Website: lowes
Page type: billing-address
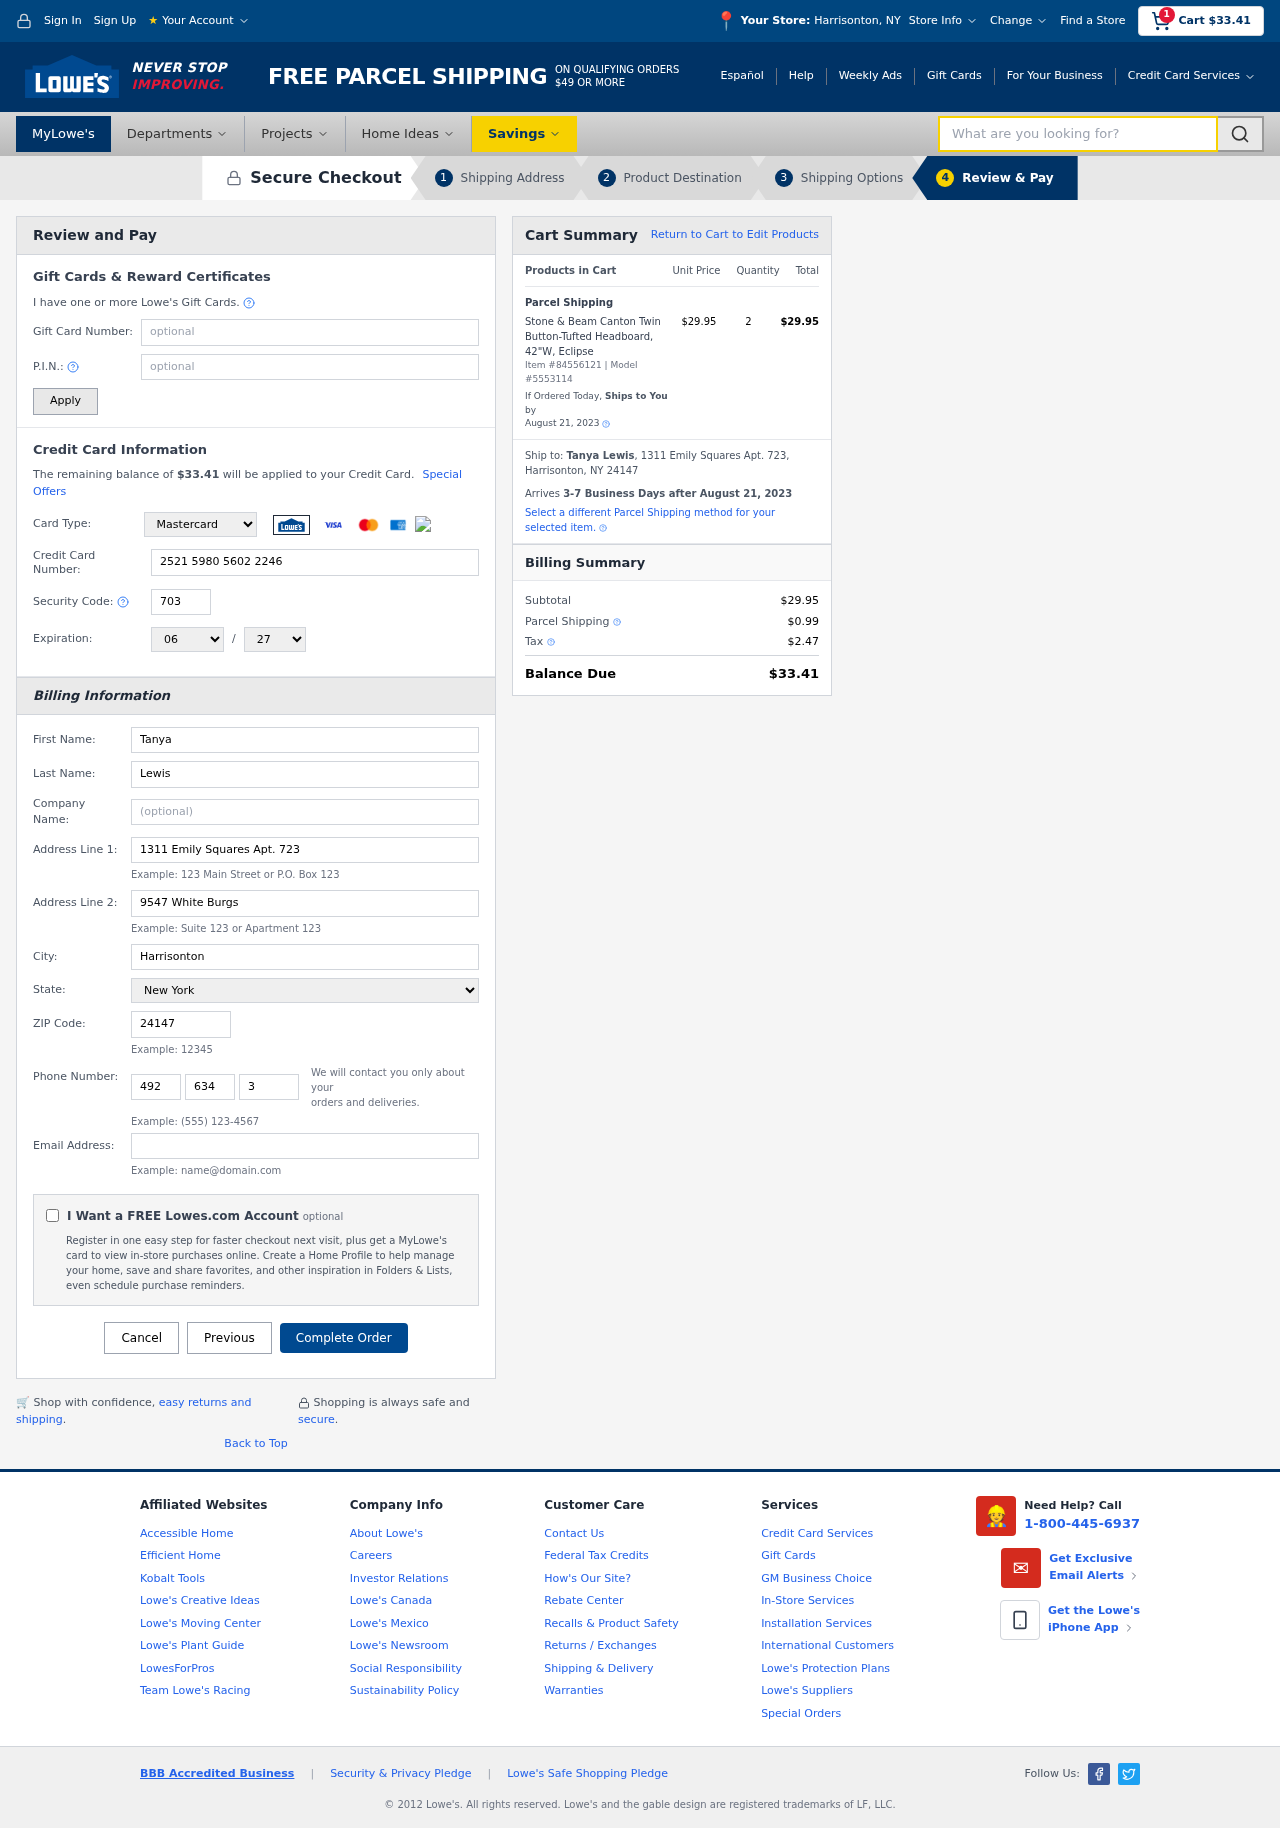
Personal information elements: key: PII_CARD_CVV
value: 703
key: PII_CARD_EXPIRY_MONTH
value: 06
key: PII_CARD_EXPIRY_YEAR
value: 27
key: PII_CARD_NUMBER
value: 2521 5980 5602 2246
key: PII_CARD_TYPE
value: Mastercard
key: PII_CITY
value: Harrisonton
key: PII_CITY_STATE
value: Harrisonton, NY
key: PII_EMAIL
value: tanya.lewis@gmail.com
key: PII_FIRSTNAME
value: Tanya
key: PII_FULLNAME
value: Tanya Lewis
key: PII_LASTNAME
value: Lewis
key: PII_PHONE_AREA
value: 492
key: PII_PHONE_PREFIX
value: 634
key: PII_PHONE_SUFFIX
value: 3714
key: PII_POSTCODE
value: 24147
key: PII_STATE
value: New York
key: PII_STREET
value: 1311 Emily Squares Apt. 723
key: PII_STREET2
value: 9547 White Burgs
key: PII_CITY_STATE_ZIP
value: Harrisonton, NY 24147
Product elements: key: PRODUCT1_NAME
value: Stone & Beam Canton Twin Button-Tufted Headboard, 42"W, Eclipse
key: PRODUCT1_PRICE
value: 29.95
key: PRODUCT1_QUANTITY
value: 2
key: PRODUCT_ITEM_NUMBER
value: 84556121
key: PRODUCT_MODEL_NUMBER
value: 5553114
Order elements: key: ORDER_SUBTOTAL
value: $33.41
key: ORDER_TOTAL
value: $33.41
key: ORDER_SHIPPING_DATE
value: August 21, 2023
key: ORDER_SUBTOTAL
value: $29.95
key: ORDER_DELIVERY_DATE
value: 3-7 Business Days after August 21, 2023
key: ORDER_SHIPPING_DATE2
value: August 21, 2023
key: ORDER_SUBTOTAL2
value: $29.95
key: ORDER_SHIPPING_COST
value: $0.99
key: ORDER_TAX
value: $2.47
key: ORDER_TOTAL2
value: $33.41
Search elements: key: HEADER_SEARCH
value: What are you looking for?